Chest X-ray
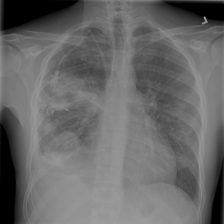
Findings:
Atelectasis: positive
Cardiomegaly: negative
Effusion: positive
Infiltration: negative
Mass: negative
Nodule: negative
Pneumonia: negative
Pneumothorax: negative
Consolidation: positive
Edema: negative
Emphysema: negative
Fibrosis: negative
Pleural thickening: negative
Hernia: negative